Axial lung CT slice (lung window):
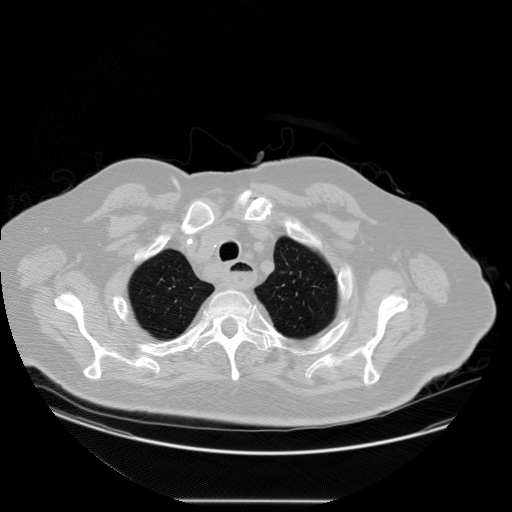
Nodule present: no